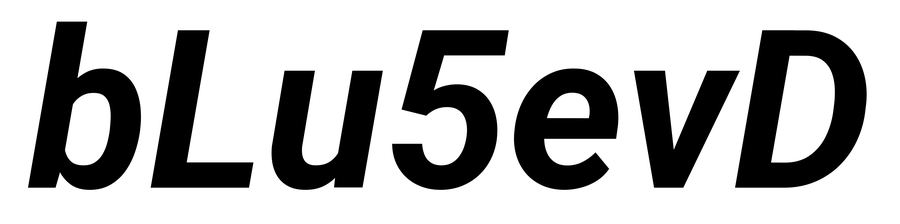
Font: Roboto-Italic_Bold_Italic